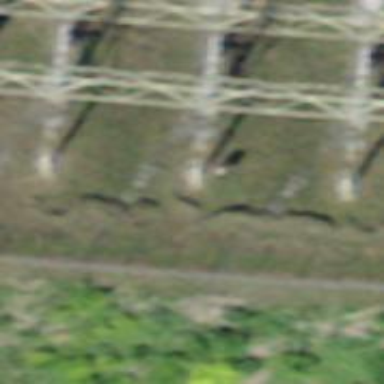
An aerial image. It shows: Power line with three cables.